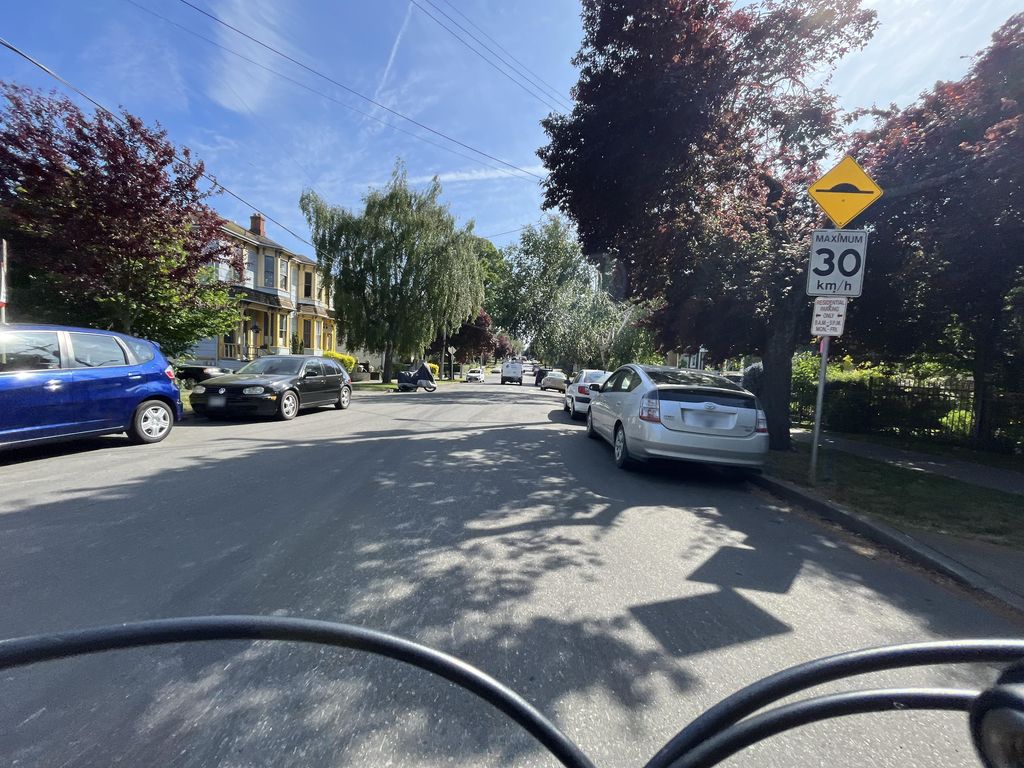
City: victoria